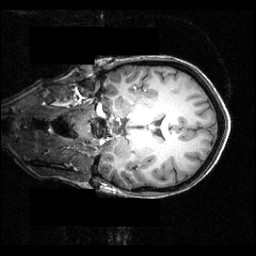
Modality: T1w
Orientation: coronal
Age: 26
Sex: female
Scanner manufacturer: siemens
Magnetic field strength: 3.951 T
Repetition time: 1.5 s
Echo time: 0.00335 s